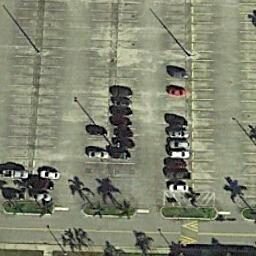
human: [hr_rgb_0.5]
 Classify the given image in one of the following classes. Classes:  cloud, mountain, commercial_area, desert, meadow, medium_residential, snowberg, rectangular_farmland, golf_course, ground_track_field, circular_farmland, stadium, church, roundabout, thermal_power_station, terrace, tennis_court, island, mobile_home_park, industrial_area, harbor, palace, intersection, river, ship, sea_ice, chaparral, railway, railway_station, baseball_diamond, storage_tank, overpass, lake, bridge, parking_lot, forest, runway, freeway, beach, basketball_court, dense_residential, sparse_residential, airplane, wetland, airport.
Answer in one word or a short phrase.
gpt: parking_lot